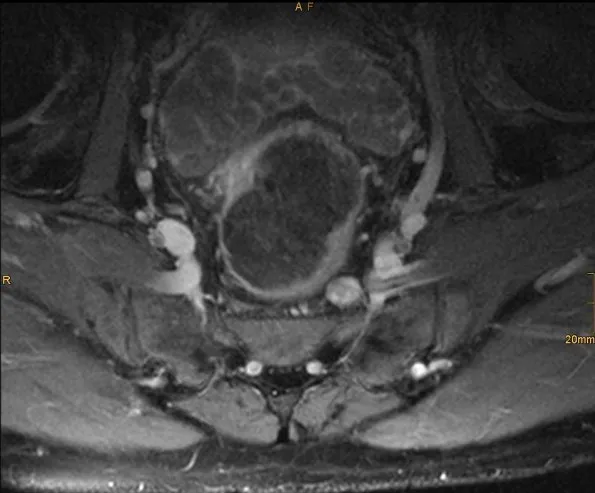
Whole-body MRI (T1WI+Gd) axial sacral slice, identified structure of increased signal intensity in close relation to the right sciatic nerve.
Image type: radiology (mri)